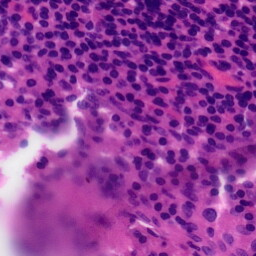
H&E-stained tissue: Tonsil